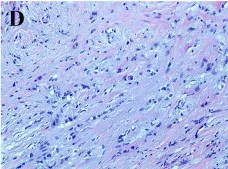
Histopathologic Examinations of the Primary Tumor Focus in the Left Breast and the Right Breast Before Operation. (C-E) HE-stained images of the tumor focus on the right breast (40x).
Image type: pathology (h&e)